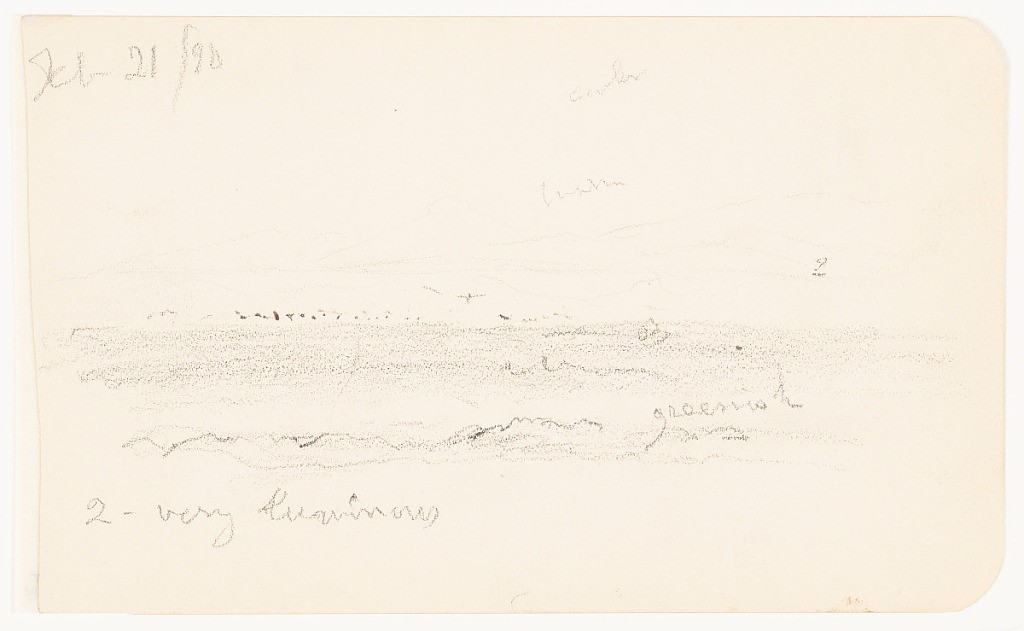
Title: Plain and Mountains in Mexico
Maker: Frederic Edwin Church, American, 1826–1900
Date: February 21, 1890
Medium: Graphite on off-white wove paper
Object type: Drawing
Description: Landscape sketch showing a view of a plain and mountains in Mexico. A flat, dark plain extends from the foreground through the middle distance and is dotted with bushes. In the background, a faint mountain range stretches across the horizon with a tall, triangular peak visible at center.